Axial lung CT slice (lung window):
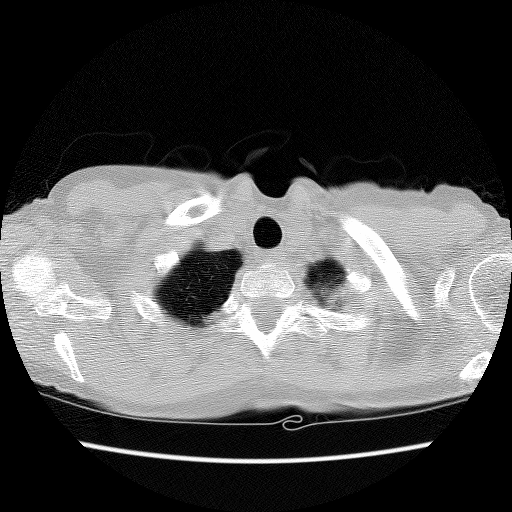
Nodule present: no